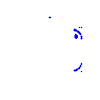
Particle: proton